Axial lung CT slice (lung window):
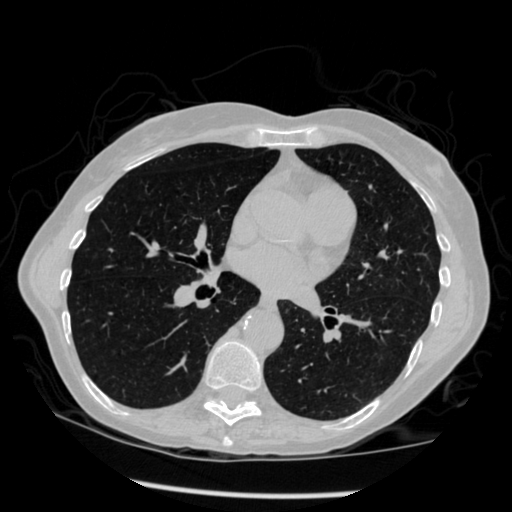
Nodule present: no